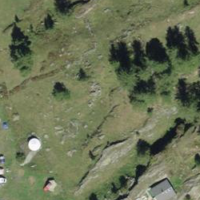
EUNIS habitat code: 23
Species observed at this site:
Anthus trivialis
Motacilla cinerea
Saxicola rubetra
Linaria cannabina
Cuculus canorus
Troglodytes troglodytes
Dendrocopos major
Cinclus cinclus
Turdus viscivorus
Fringilla coelebs
Ptyonoprogne rupestris
Motacilla alba
Carduelis carduelis